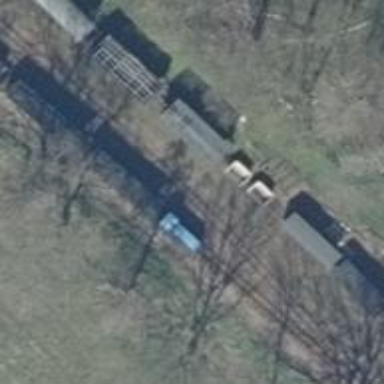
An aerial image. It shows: Narrow-gauge preserved railway siding.